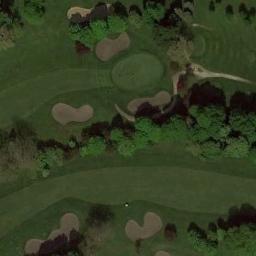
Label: golf_course